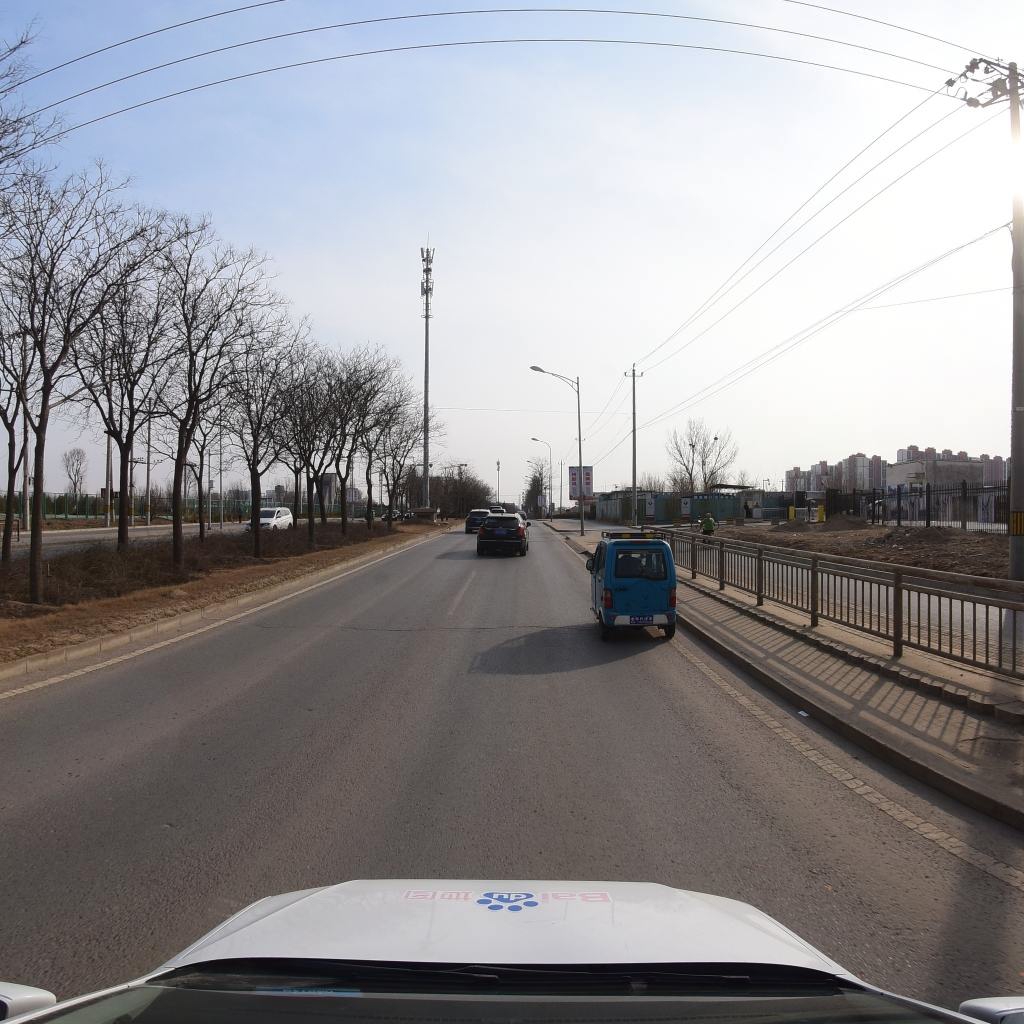
Region: Fengtai
Road damage annotations: transverse crack